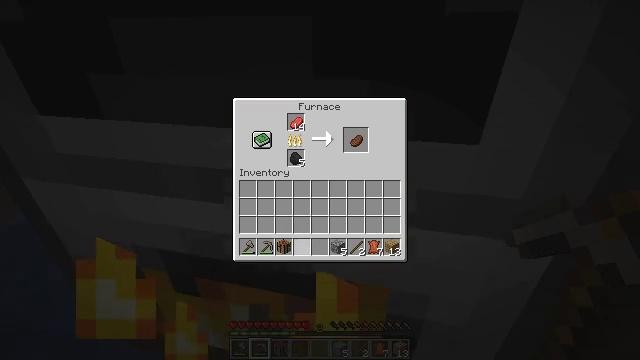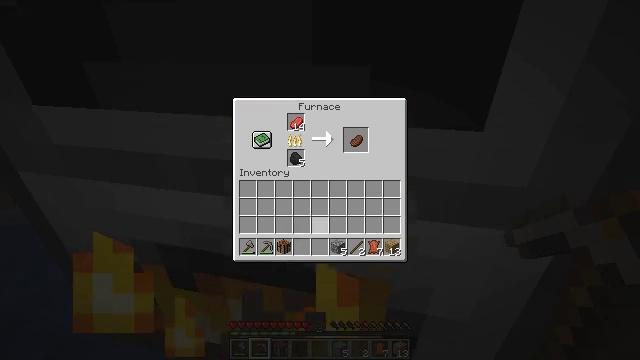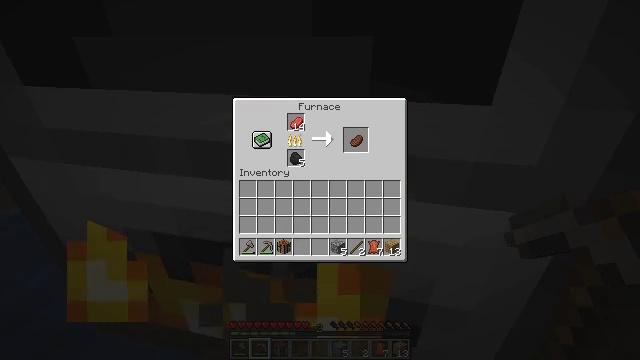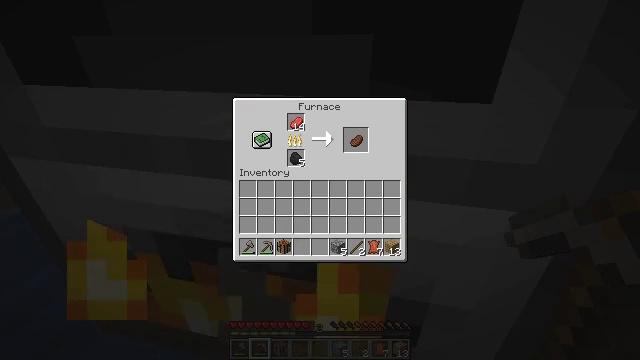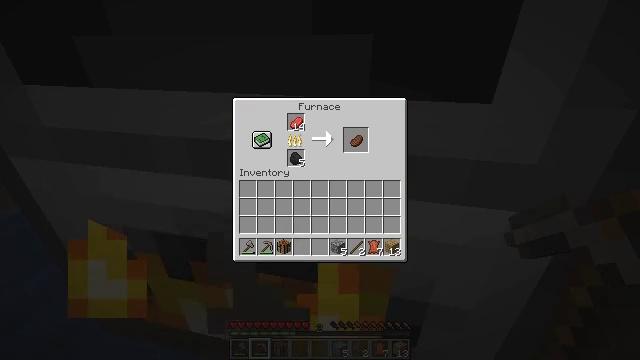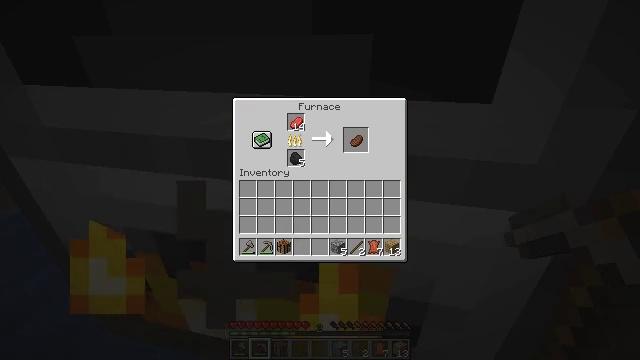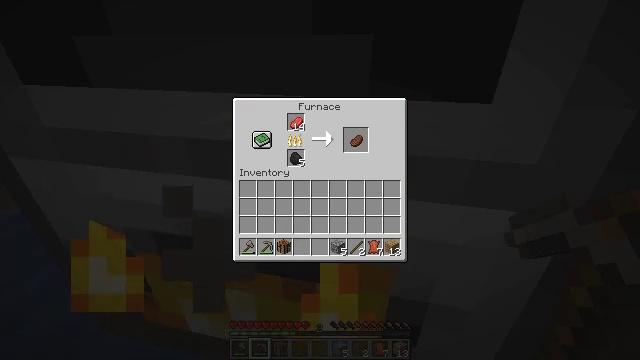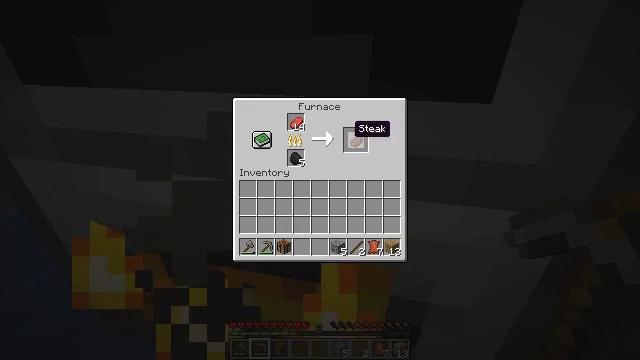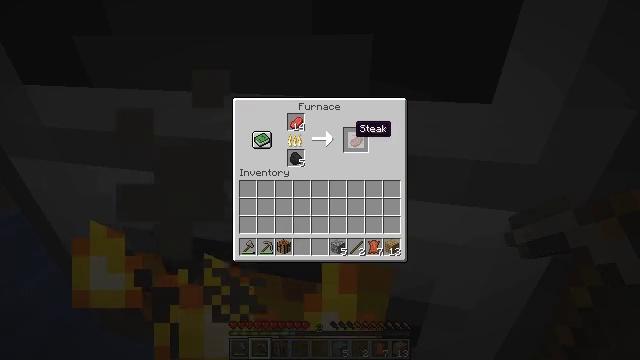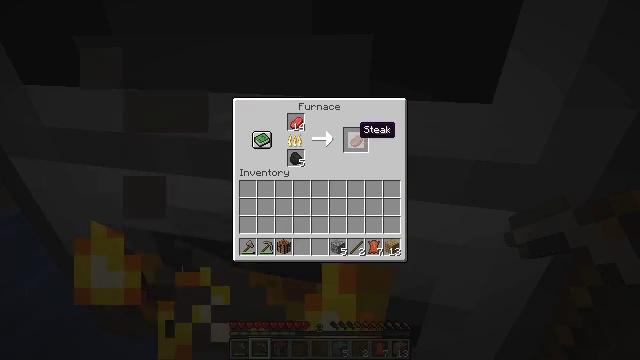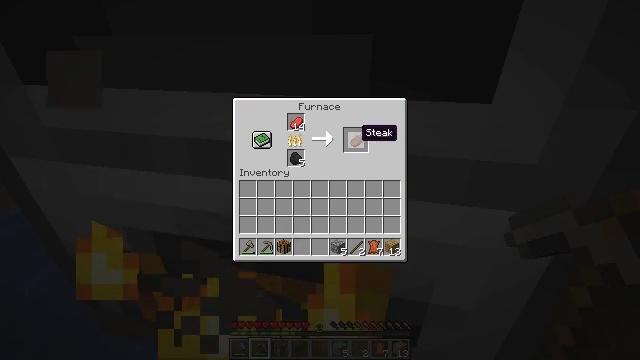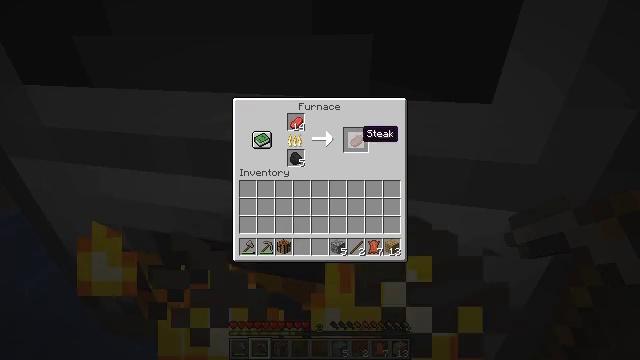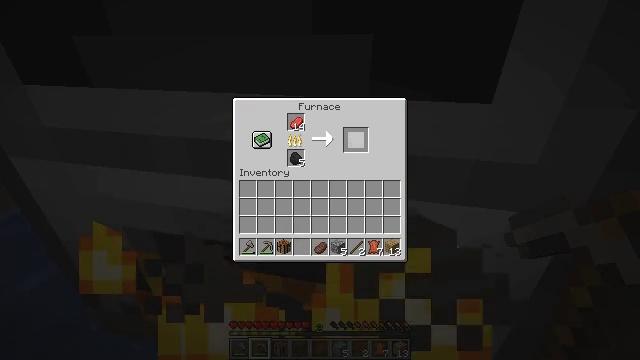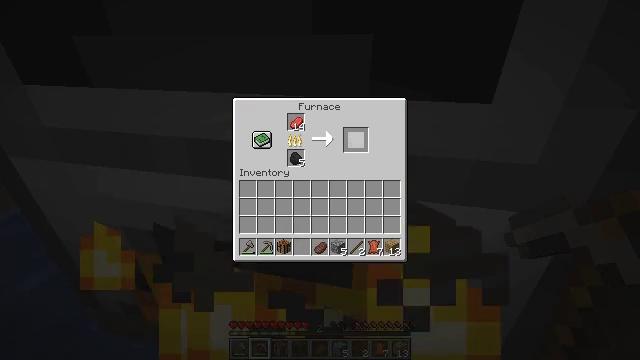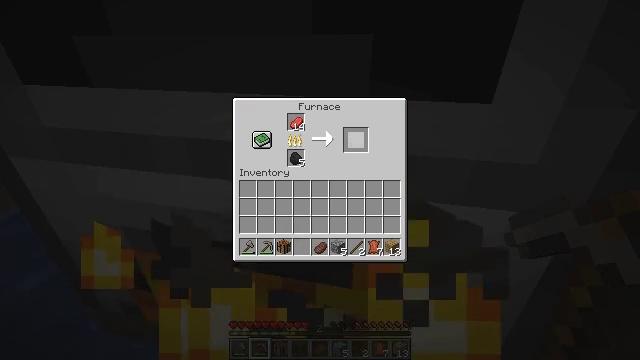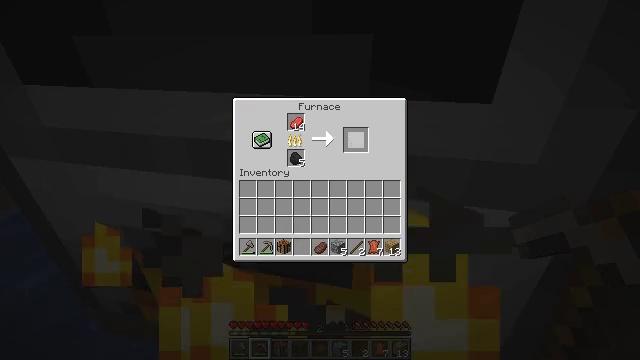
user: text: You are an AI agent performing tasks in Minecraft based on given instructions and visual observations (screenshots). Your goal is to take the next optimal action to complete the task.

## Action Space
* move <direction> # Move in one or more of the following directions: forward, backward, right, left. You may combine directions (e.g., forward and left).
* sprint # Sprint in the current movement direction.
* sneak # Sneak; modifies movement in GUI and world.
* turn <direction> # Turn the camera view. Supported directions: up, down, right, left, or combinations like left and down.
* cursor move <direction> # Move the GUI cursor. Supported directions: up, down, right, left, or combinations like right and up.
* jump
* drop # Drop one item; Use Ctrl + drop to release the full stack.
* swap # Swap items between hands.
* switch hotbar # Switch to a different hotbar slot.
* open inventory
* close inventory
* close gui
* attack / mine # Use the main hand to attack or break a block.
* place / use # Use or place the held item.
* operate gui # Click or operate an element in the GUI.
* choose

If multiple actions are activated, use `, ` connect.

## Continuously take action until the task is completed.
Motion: motion action
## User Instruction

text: Interact with the furnace to craft cooked beef.
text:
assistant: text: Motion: cursor move right and up
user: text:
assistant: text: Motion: cursor move right and up
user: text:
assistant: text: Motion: cursor move right and up
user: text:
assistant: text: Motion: no_op
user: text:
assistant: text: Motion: no_op
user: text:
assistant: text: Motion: sneak
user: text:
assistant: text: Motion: sneak
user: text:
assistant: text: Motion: sneak
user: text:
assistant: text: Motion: sneak
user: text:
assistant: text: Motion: sneak
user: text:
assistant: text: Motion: sneak
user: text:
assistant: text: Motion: sneak, operate gui
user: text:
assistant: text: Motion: sneak, operate gui
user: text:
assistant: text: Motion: sneak, operate gui
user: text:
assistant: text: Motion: sneak
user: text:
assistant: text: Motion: sneak
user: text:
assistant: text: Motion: sneak